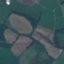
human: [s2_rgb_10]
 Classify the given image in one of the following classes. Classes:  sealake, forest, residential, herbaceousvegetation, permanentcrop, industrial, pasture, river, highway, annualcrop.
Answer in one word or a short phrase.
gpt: Pasture